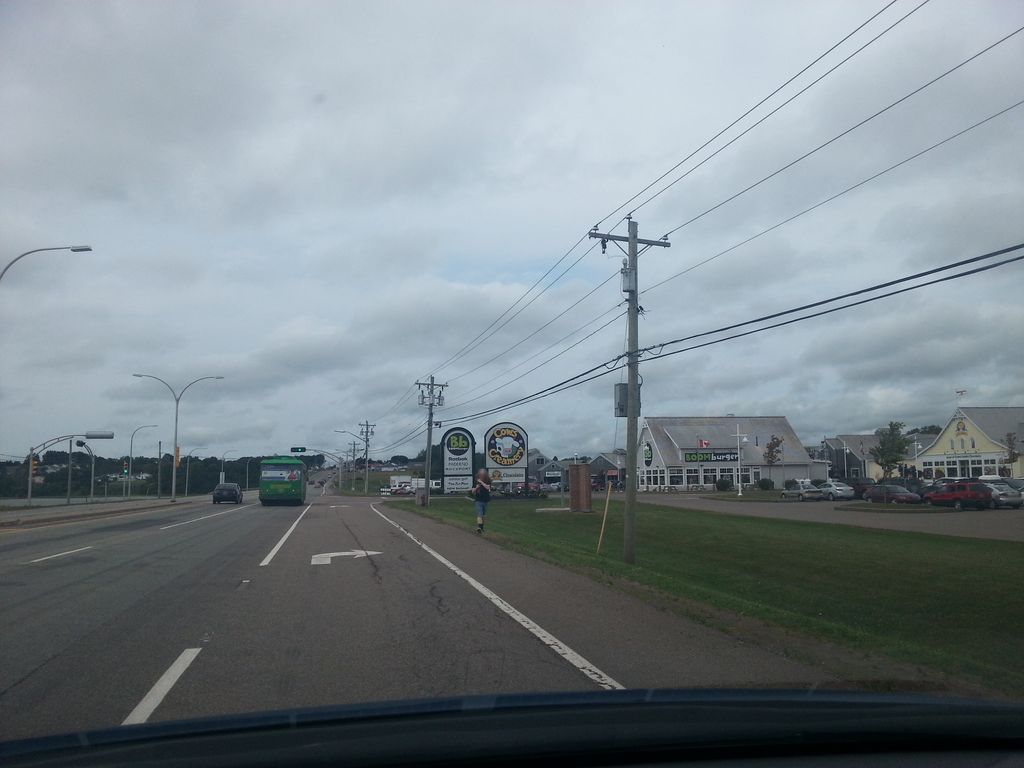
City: charlottetown